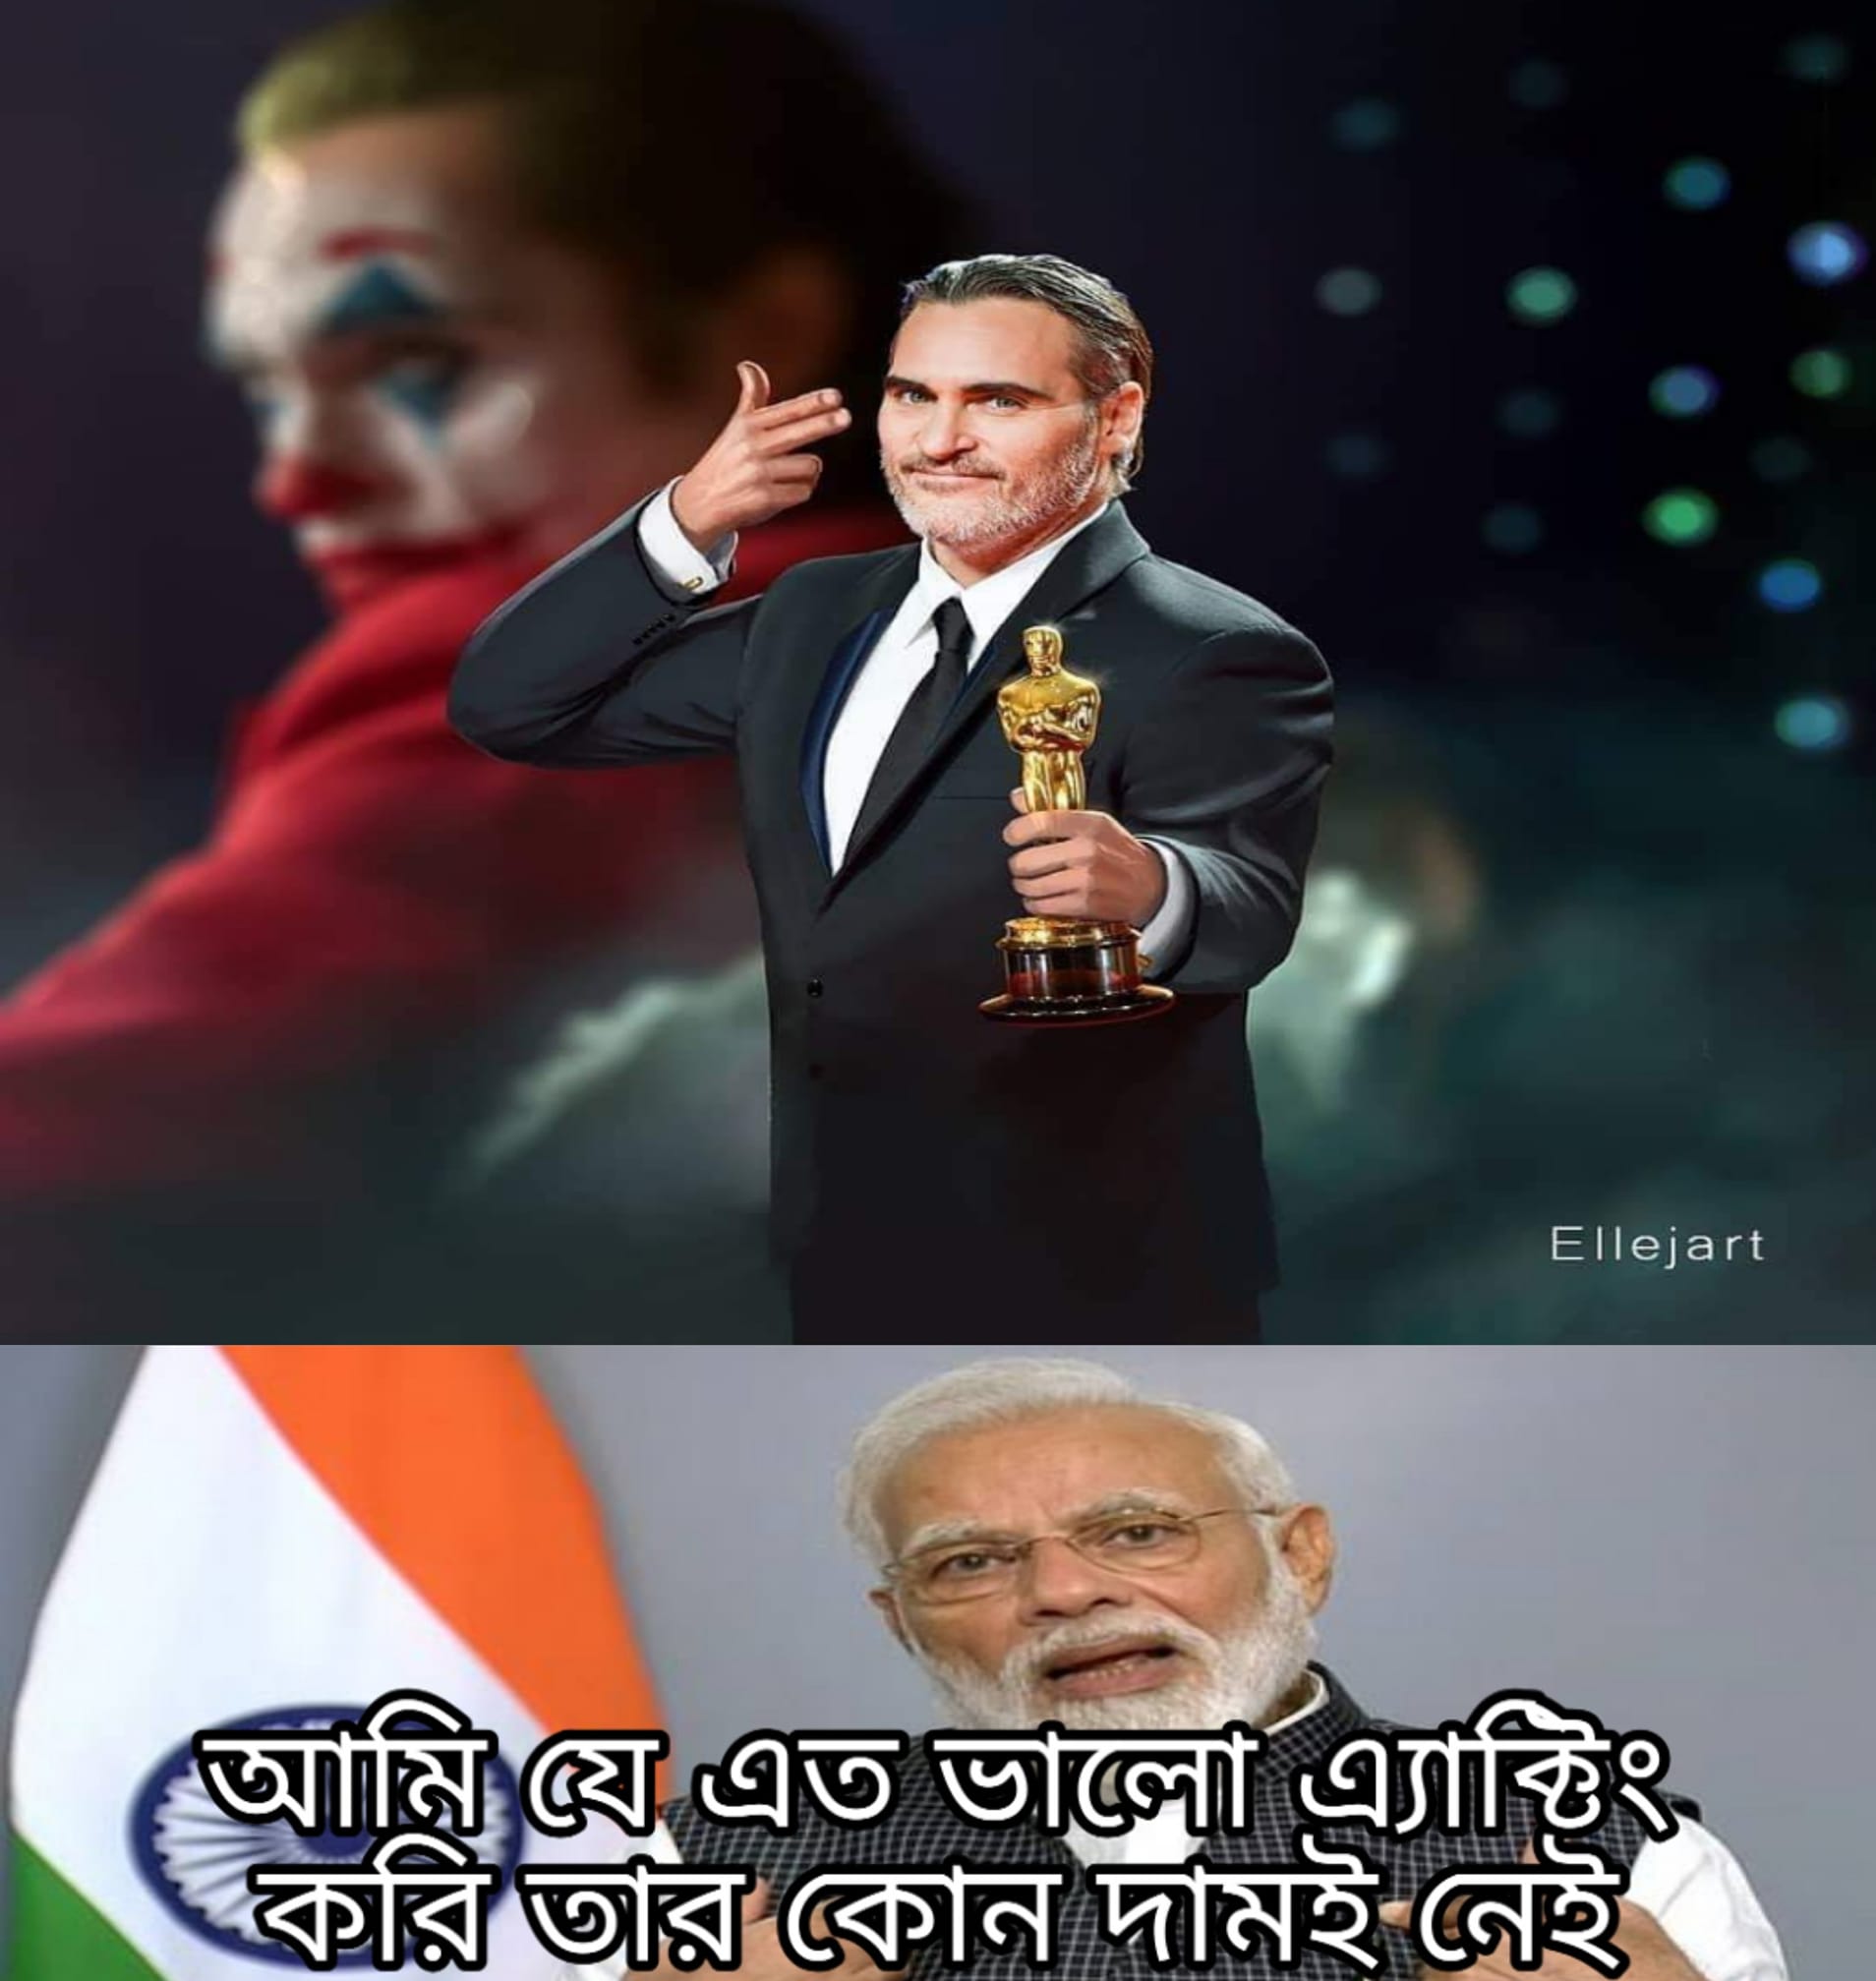
Caption: আমি যে এত ভালো এক্টিং করি তার কোন দামই নেই
Label: hate